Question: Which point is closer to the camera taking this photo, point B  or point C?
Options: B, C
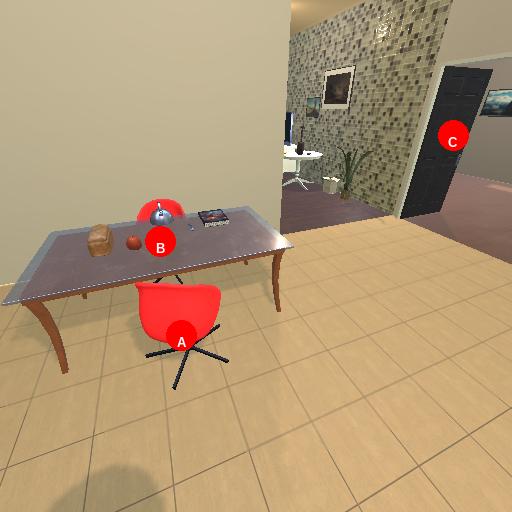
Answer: B